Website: walmart
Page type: payment
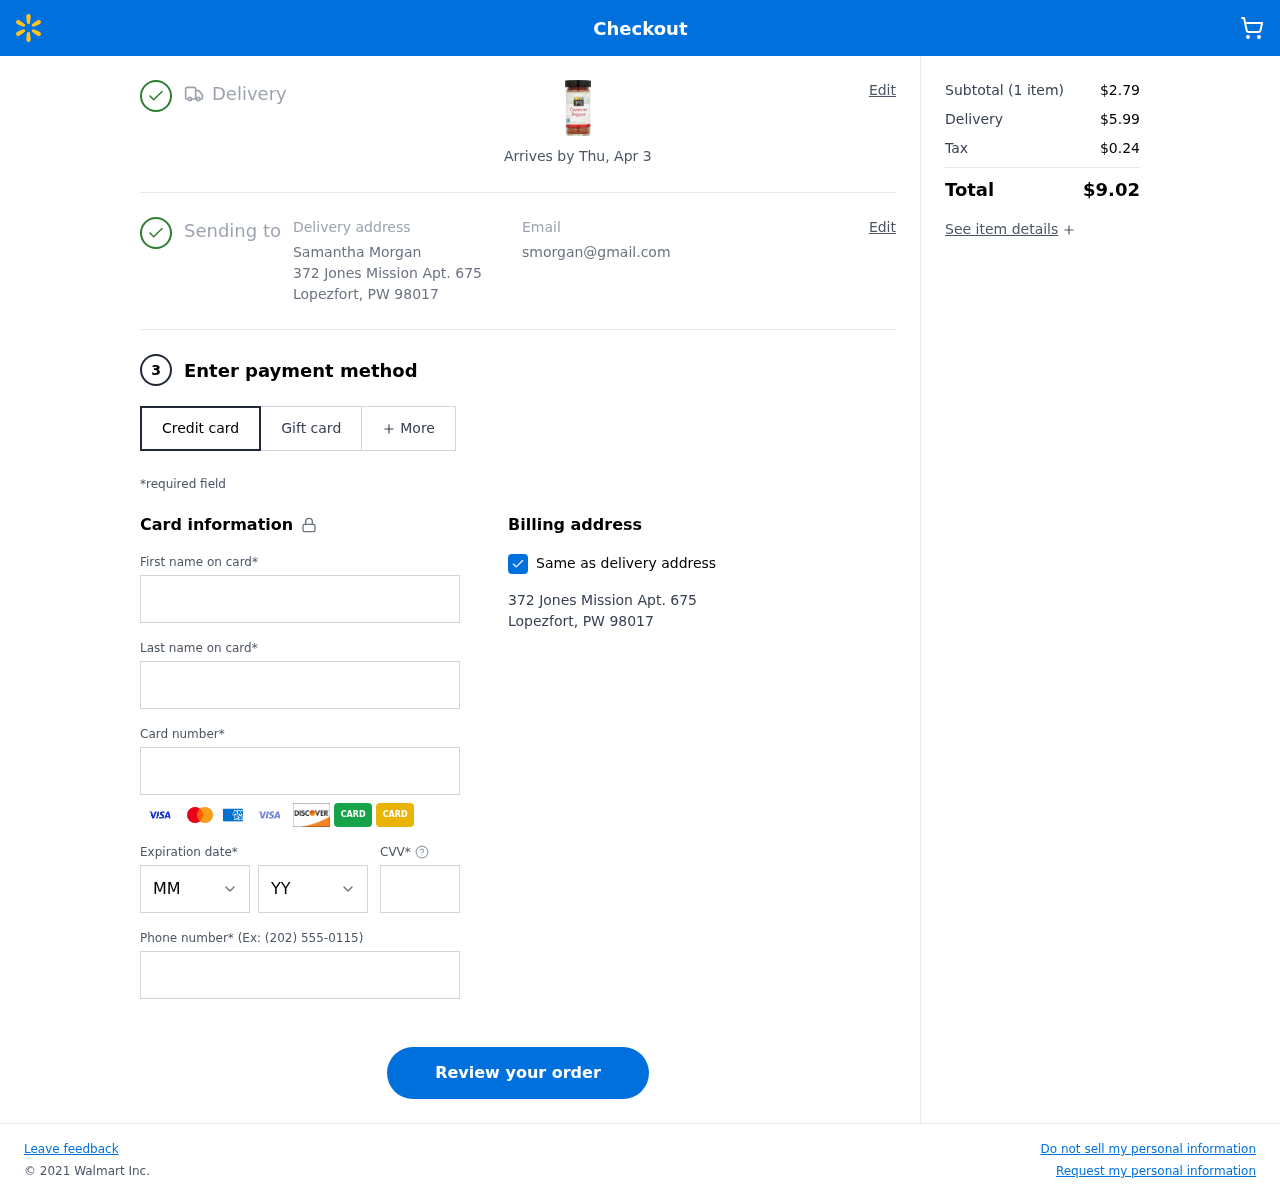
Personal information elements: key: PII_CARD_CVV
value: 2739
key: PII_CARD_EXPIRY_MONTH
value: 02
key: PII_CARD_EXPIRY_YEAR
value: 28
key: PII_CARD_NUMBER
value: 3425 5849 2455 260
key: PII_CITY
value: Lopezfort
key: PII_EMAIL
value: smorgan@gmail.com
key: PII_FIRSTNAME
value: Samantha
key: PII_FULLNAME
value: Samantha Morgan
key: PII_LASTNAME
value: Morgan
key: PII_PHONE
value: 9385475022
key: PII_POSTCODE
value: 98017
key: PII_STATE_ABBR
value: PW
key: PII_STREET
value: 372 Jones Mission Apt. 675
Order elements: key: ORDER_DELIVERY_DATE
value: Arrives by Thu, Apr 3
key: ORDER_NUM_ITEMS
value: (1 item)
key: ORDER_SUBTOTAL
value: $2.79
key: ORDER_SHIPPING_COST
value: $5.99
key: ORDER_TAX
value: $0.24
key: ORDER_TOTAL
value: $9.02